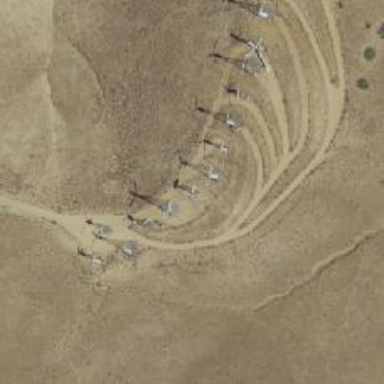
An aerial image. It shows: Wind power generator employing wind turbines.